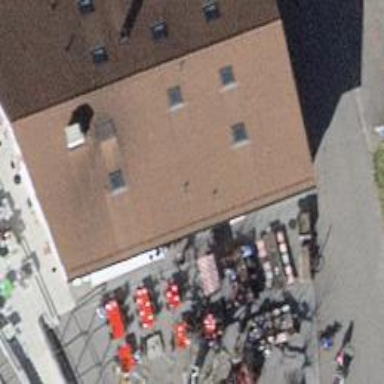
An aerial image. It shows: Restaurant.